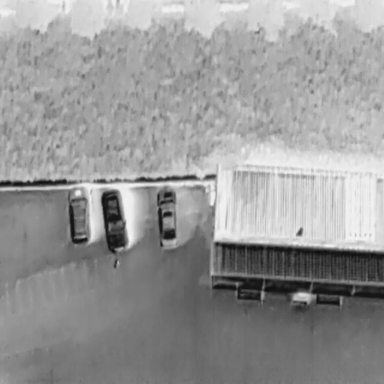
There are three Cars in the infrared image.